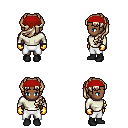
a pixel art fantasy rpg character, female body template, human, dark skin, white long-sleeve shirt, white pants, white blonde princess hairstyle, red bandana, gold gloves, black shoes, four views (front, back, left, right), 2x2 character sprite sheet, small pixel art, hard edges, no anti-aliasing